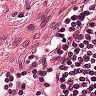
Metastatic tissue present: no